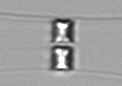
Label: Chaetoceros_similis